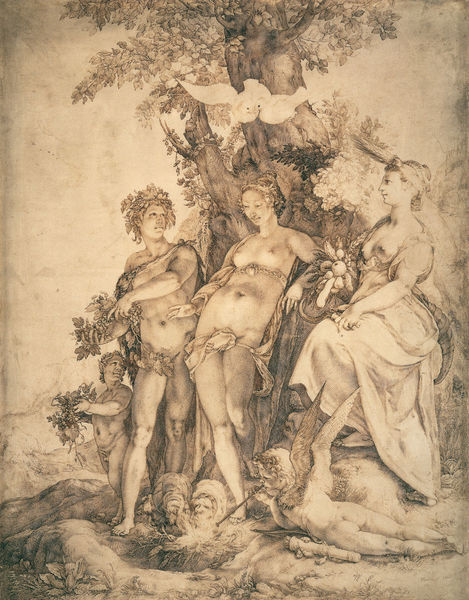
Titel: Venus friert ohne Ceres und Bacchus
Künstler: Hendrik Goltzius
Institution: London, British Museum
Schlagwörter: baum, blätter, feuer, flügel, gemälde, himmel, mann, nackt, schatten, weiß, frauen, äste, brust, frau, kleid, licht, schwarz, zeichnung, obst, tuch, malerei, taube, zweige, gewand, krone, engel, früchte, putto, brüste, sepia, wein, nackte, kohle, tauben, stich, bleistift, wurzeln, faun, pan, amor, kupferstich, köcher, armor, mythisch, erhebung, turteltauben, tauen